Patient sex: F
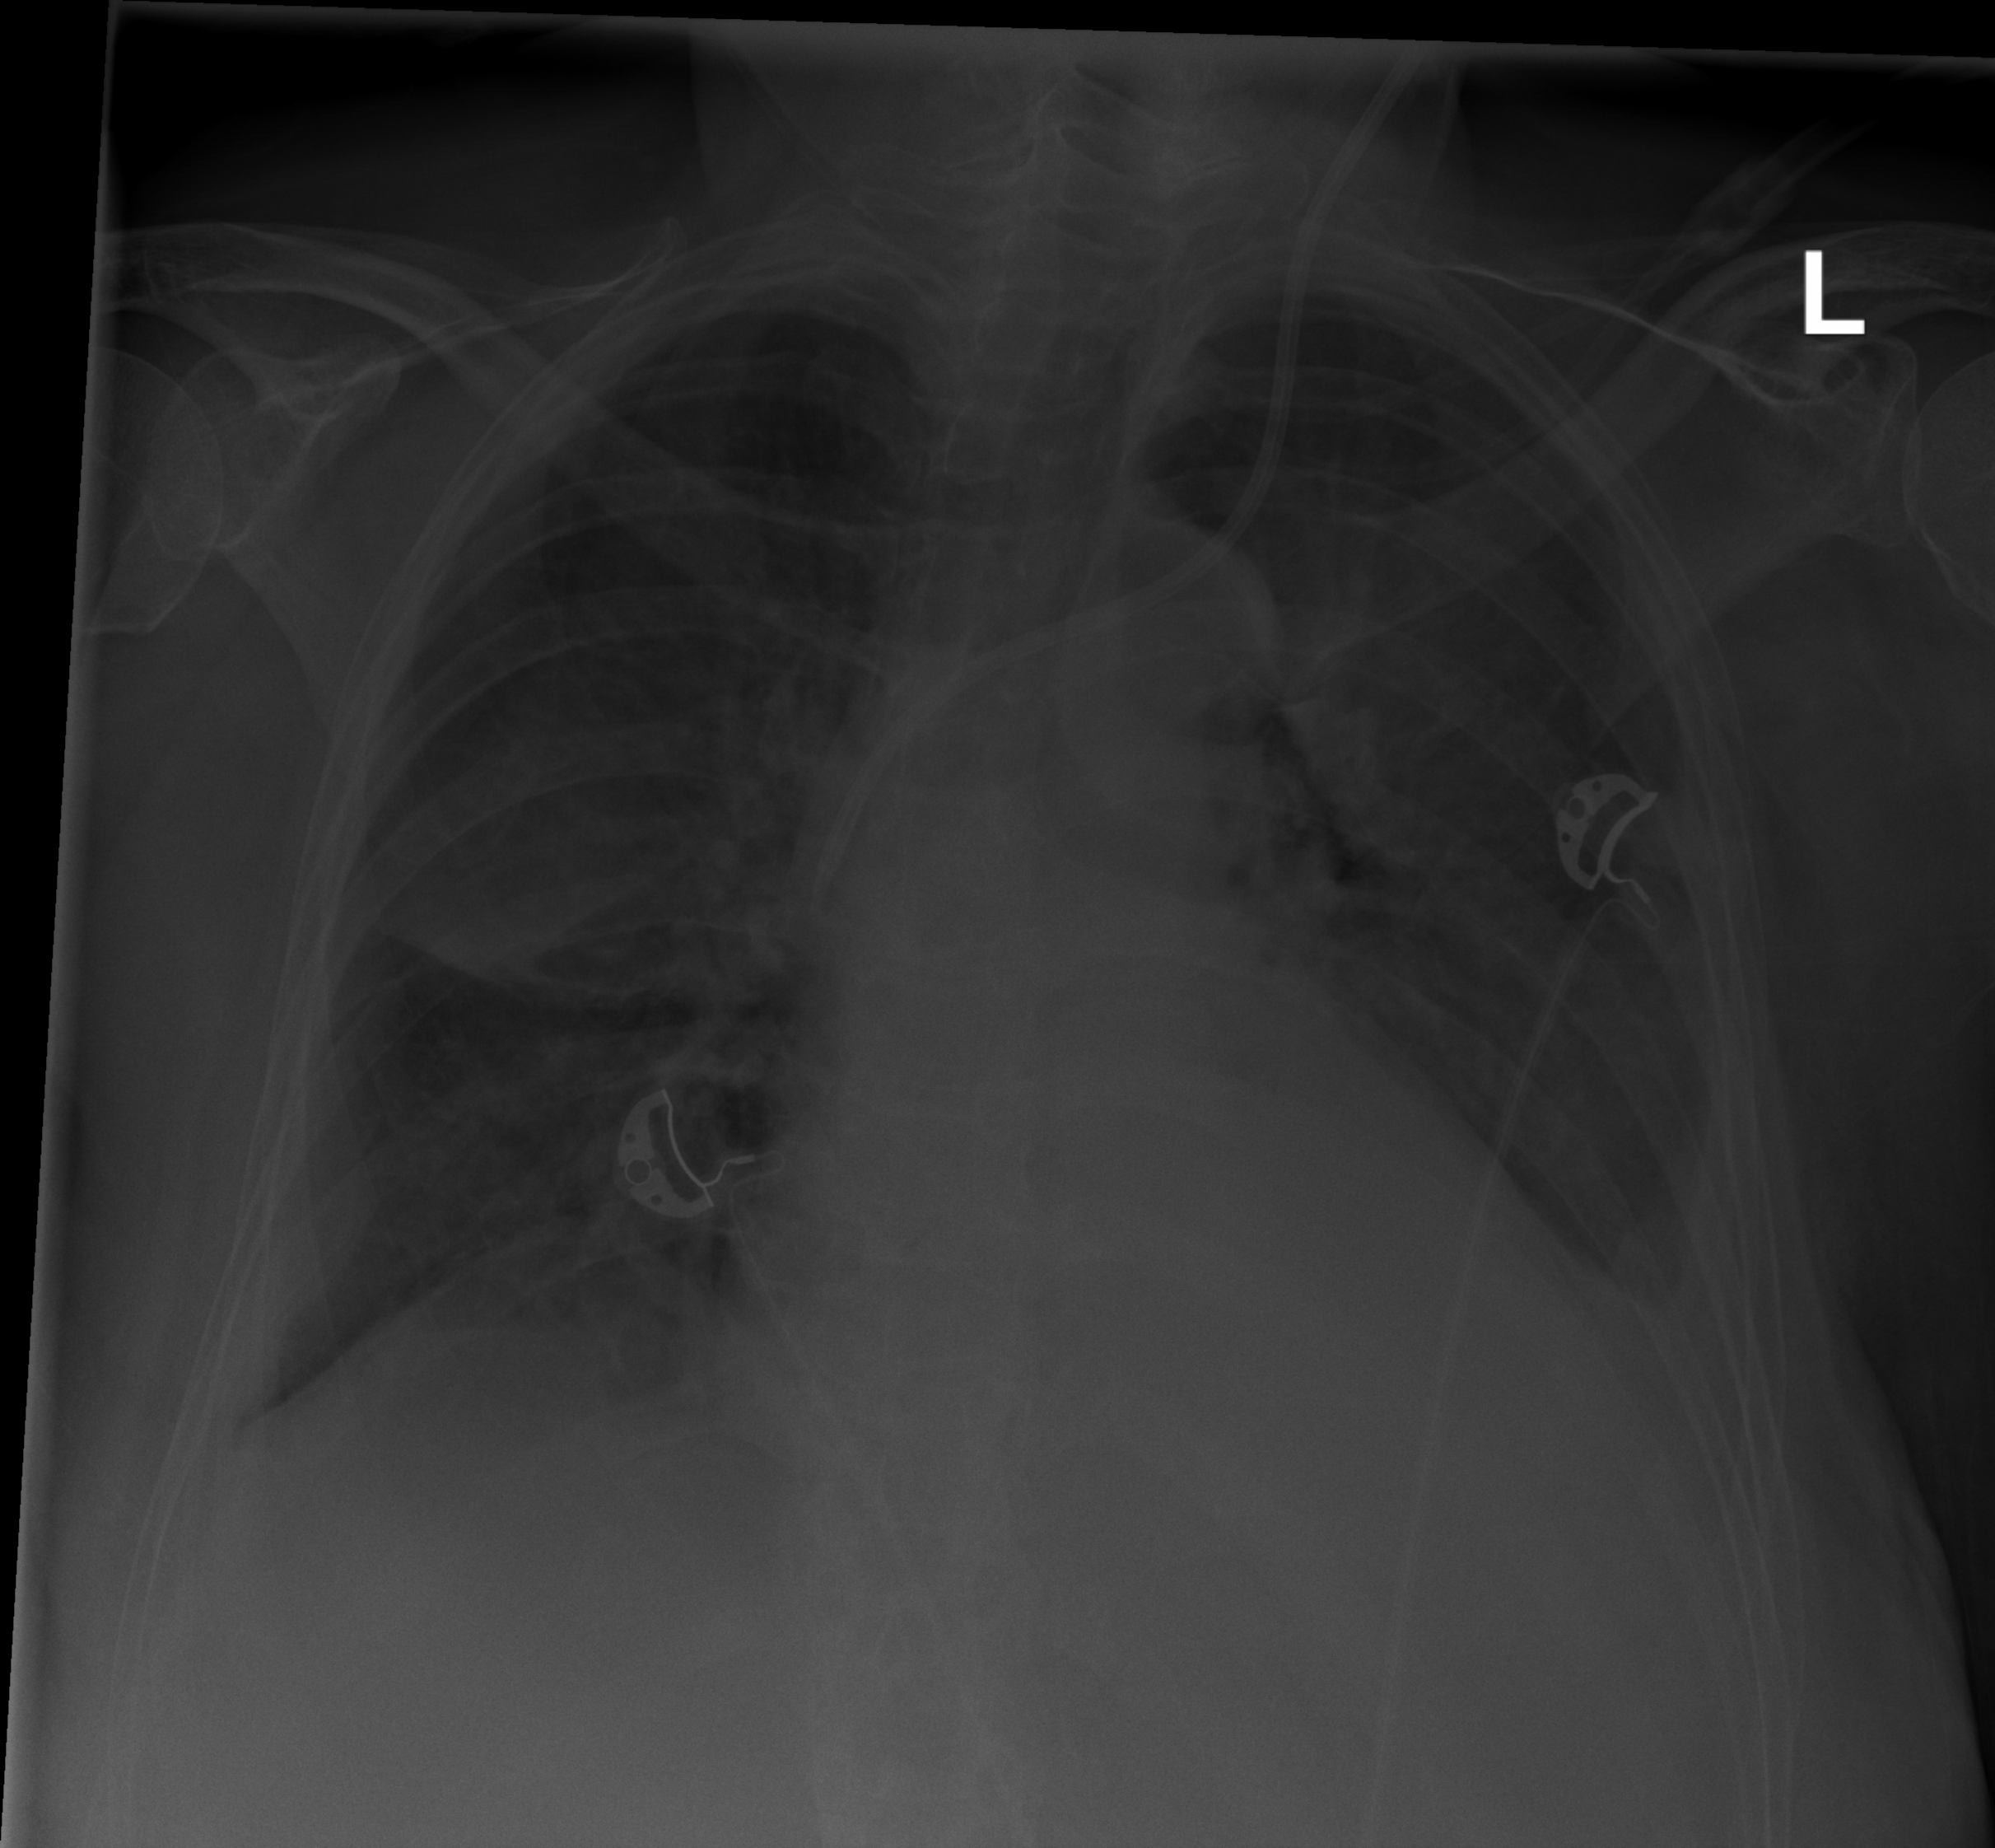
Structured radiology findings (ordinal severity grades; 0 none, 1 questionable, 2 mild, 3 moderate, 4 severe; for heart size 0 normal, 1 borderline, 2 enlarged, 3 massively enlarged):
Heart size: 2
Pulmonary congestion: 2
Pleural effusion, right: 2
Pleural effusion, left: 3
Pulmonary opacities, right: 0
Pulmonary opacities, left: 1
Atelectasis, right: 2
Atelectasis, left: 2